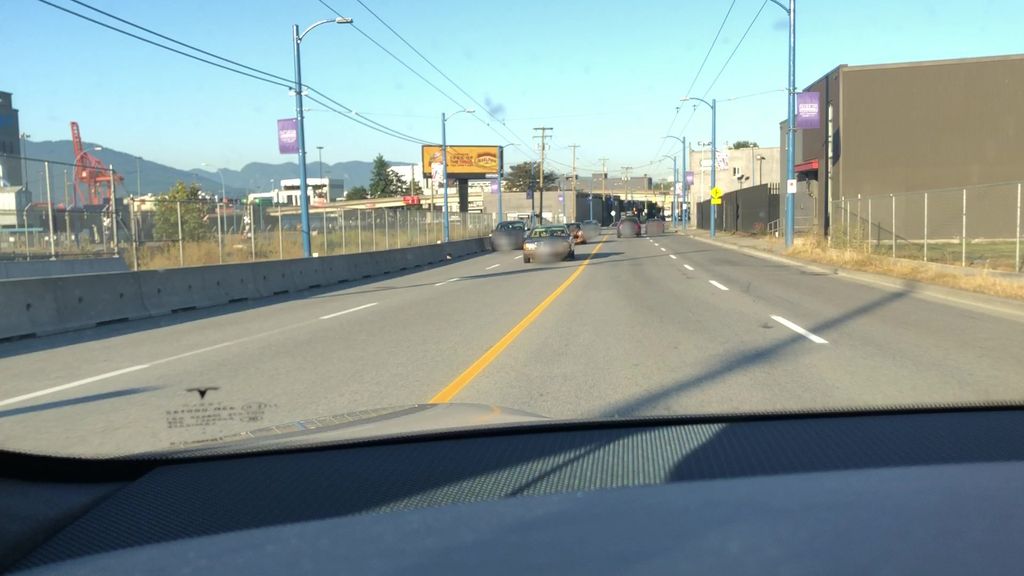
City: vancouver